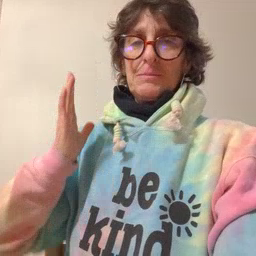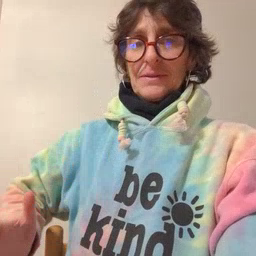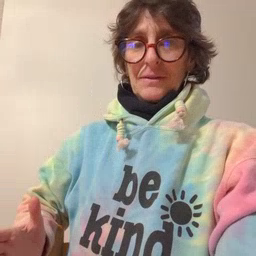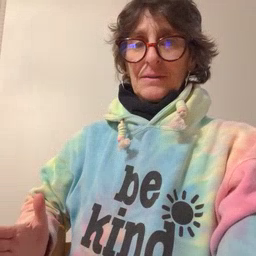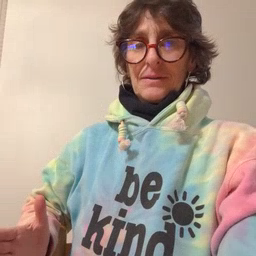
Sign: beside